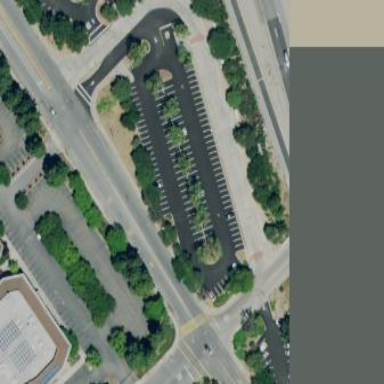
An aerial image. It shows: Parking lot with park and ride facilities.